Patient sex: M
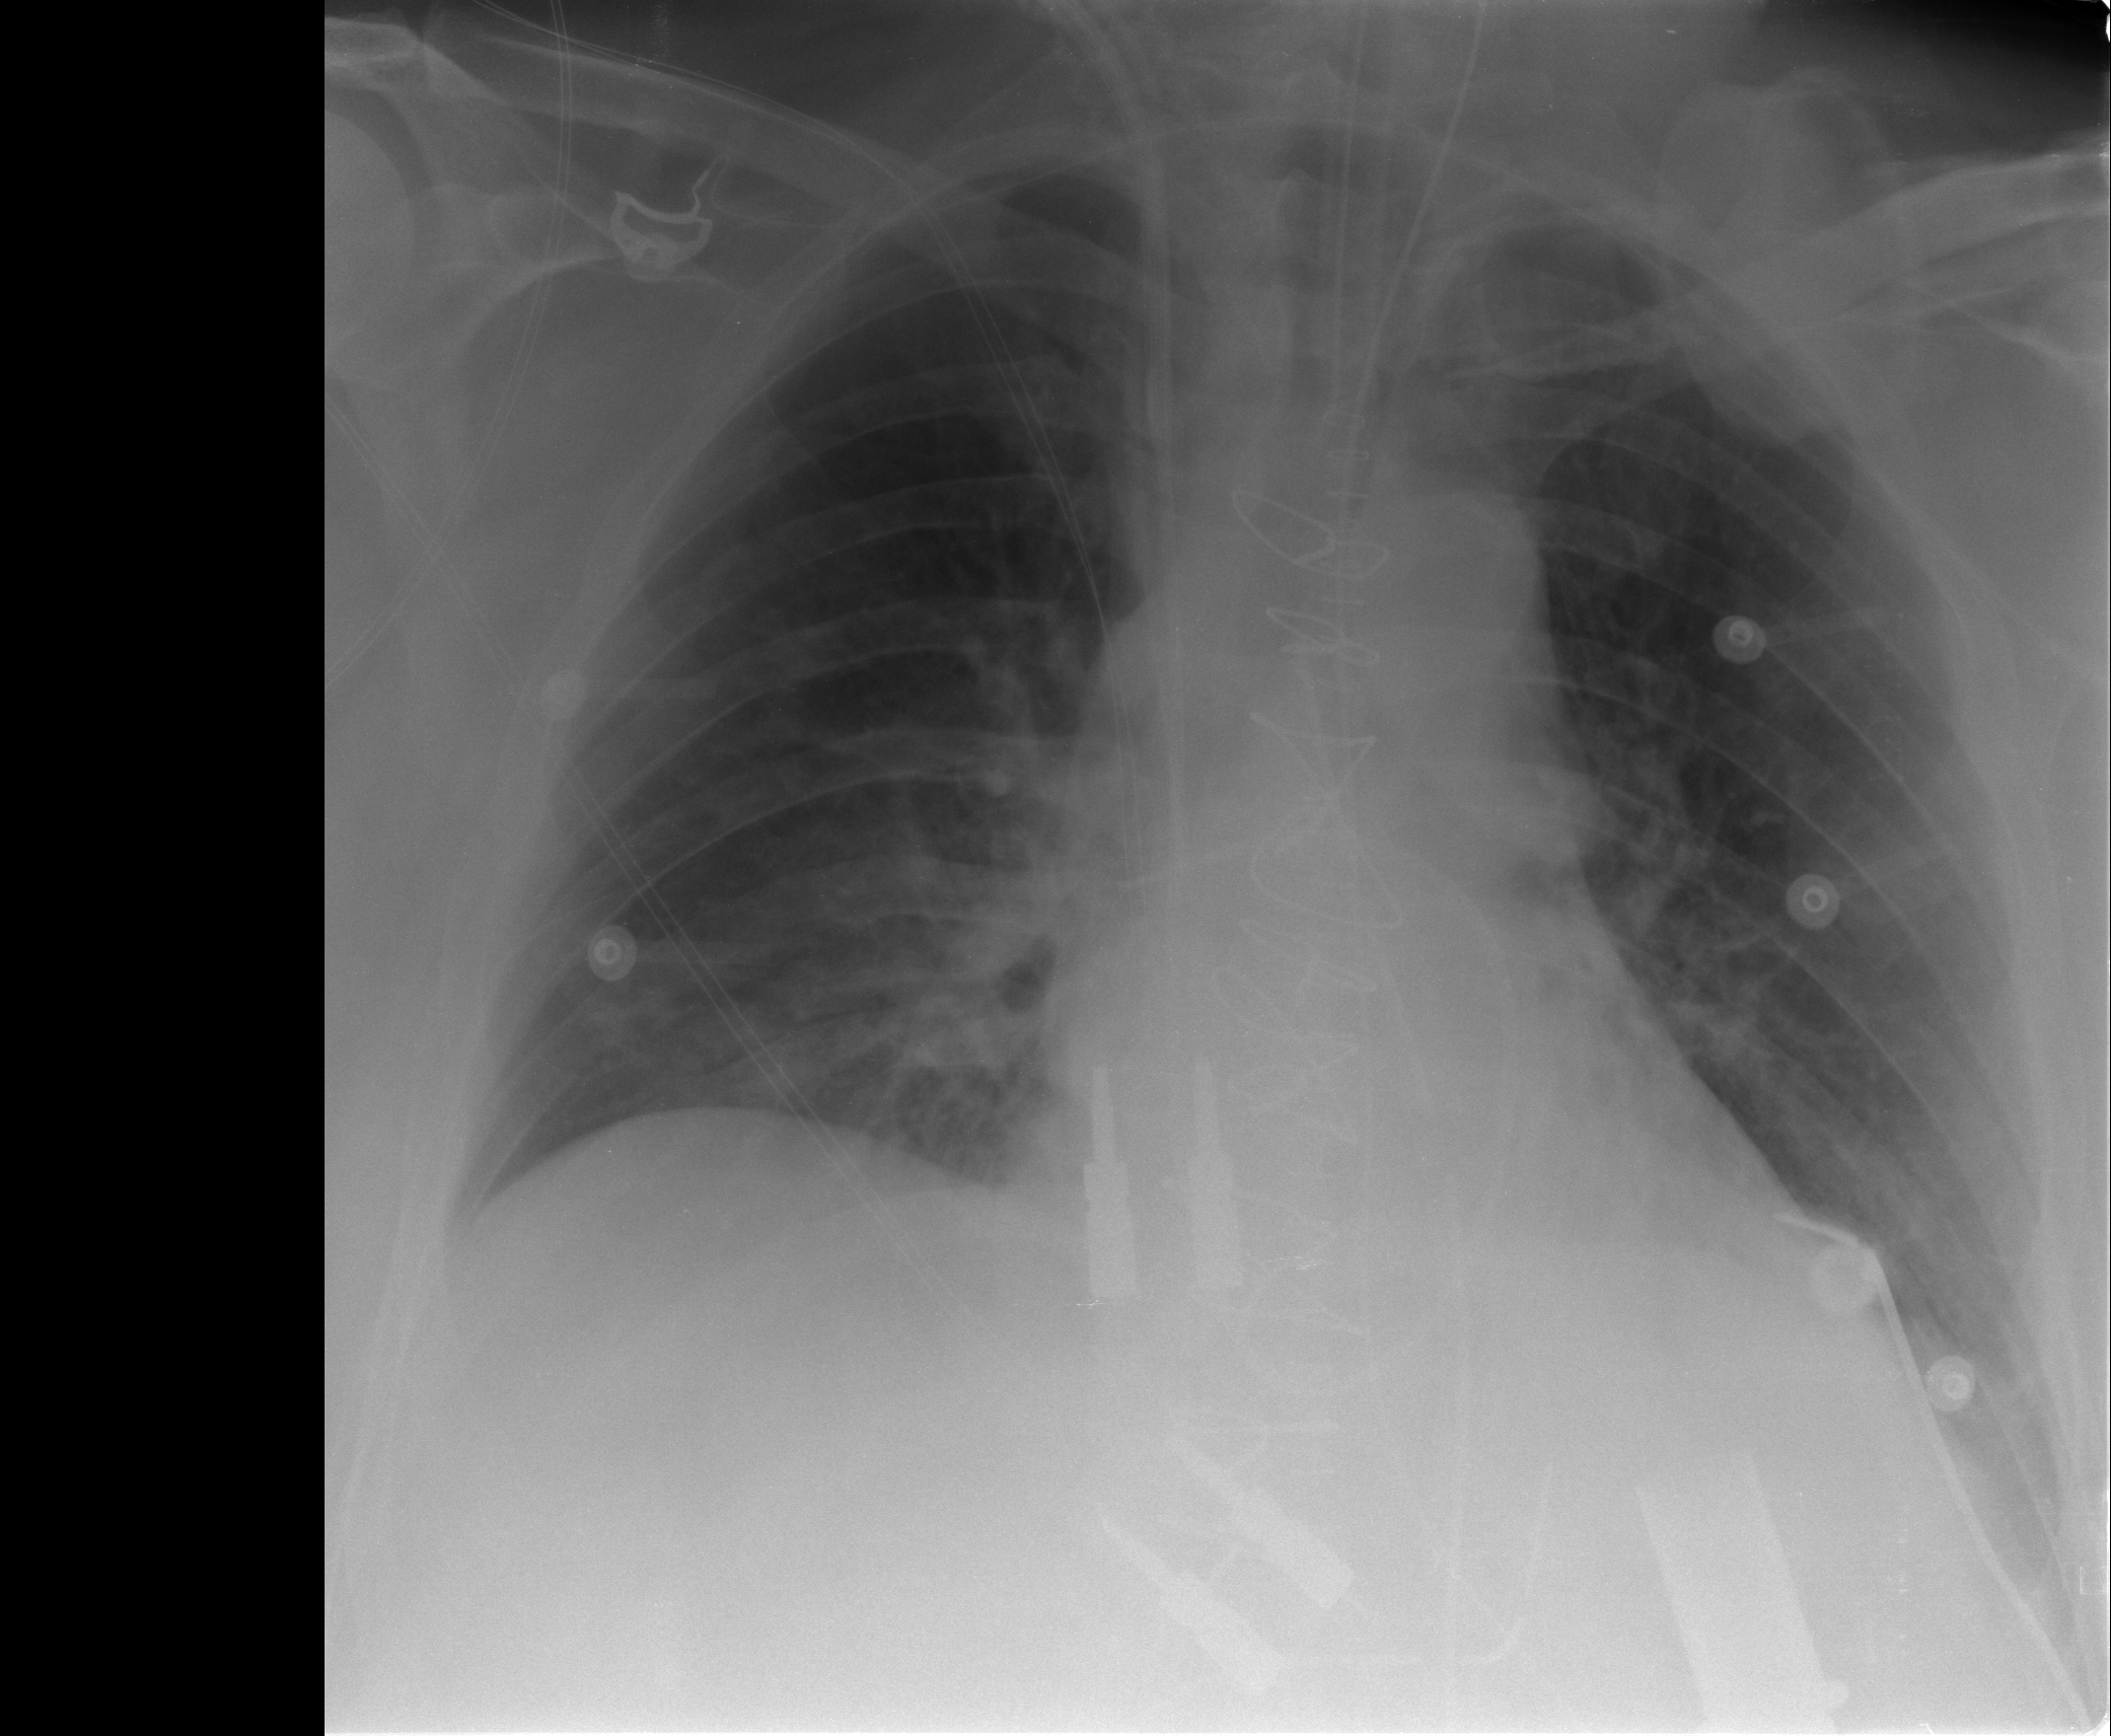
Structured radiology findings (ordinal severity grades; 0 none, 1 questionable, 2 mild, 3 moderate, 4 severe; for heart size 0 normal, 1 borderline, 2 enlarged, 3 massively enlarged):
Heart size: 2
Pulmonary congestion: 1
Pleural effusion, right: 0
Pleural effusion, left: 1
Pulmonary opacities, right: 0
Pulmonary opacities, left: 0
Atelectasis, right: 2
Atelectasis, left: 1